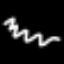
Label: squiggle